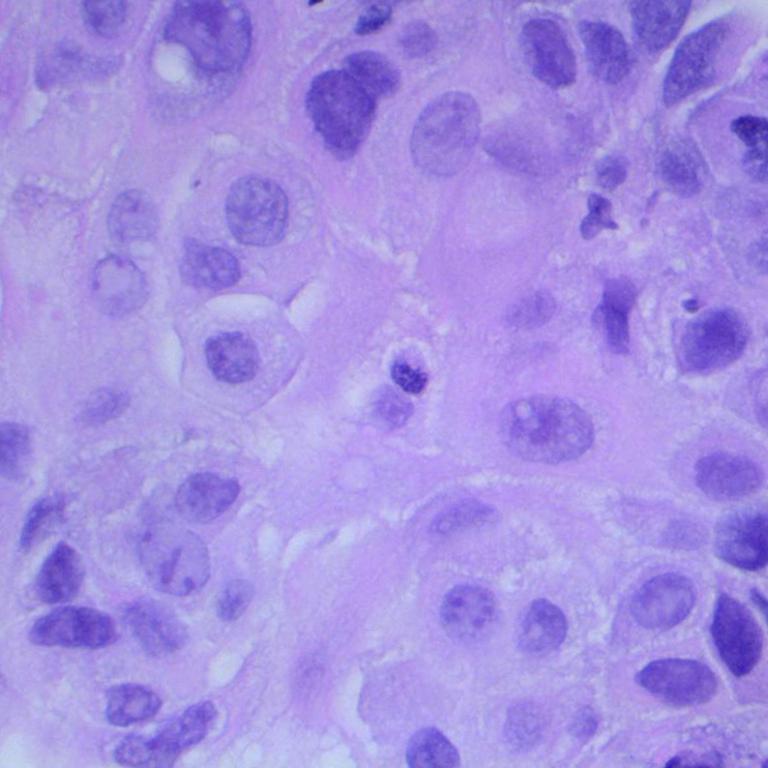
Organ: lung
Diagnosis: squamous carcinomas